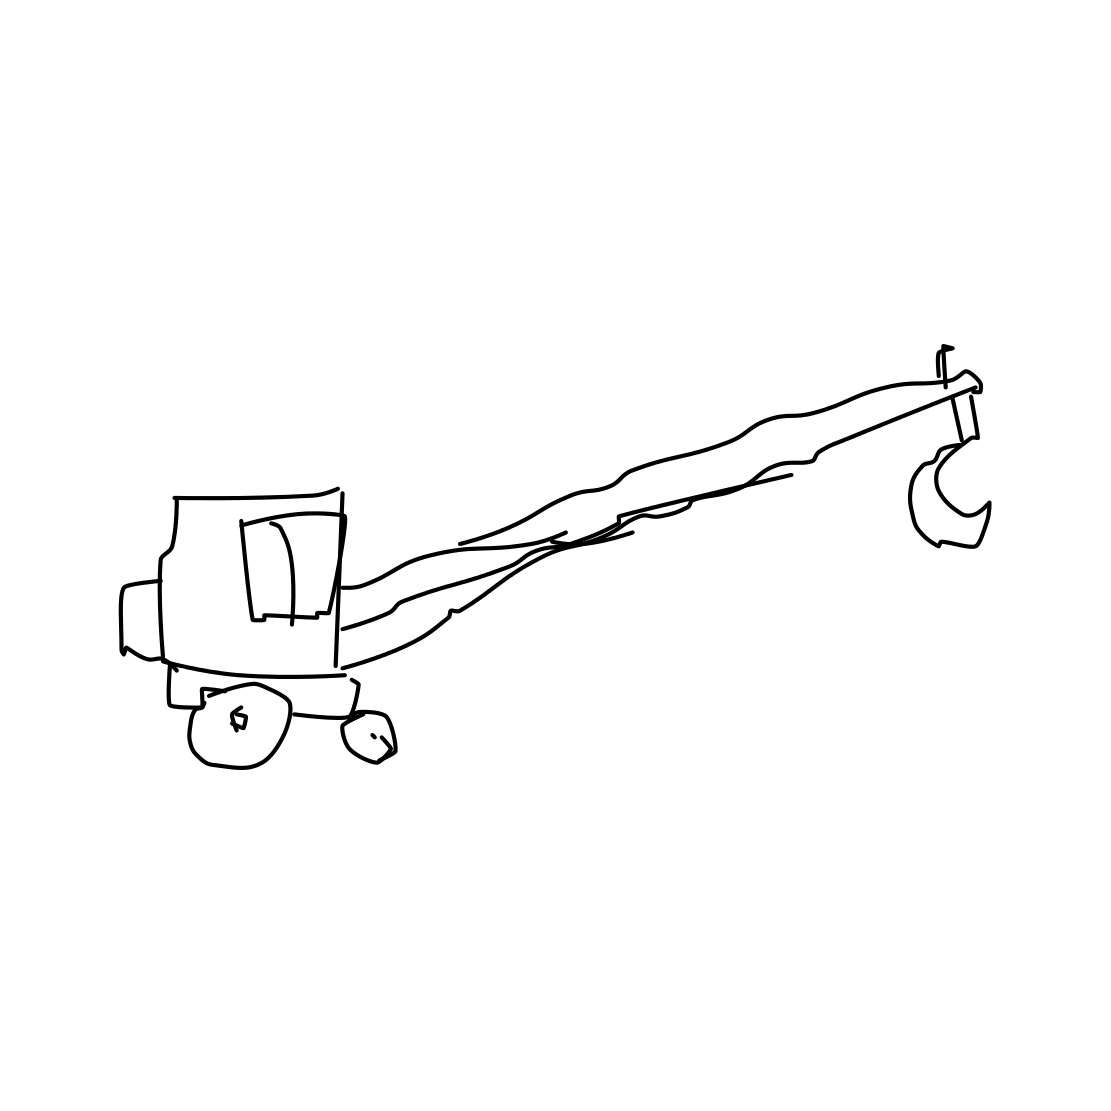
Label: crane (machine)